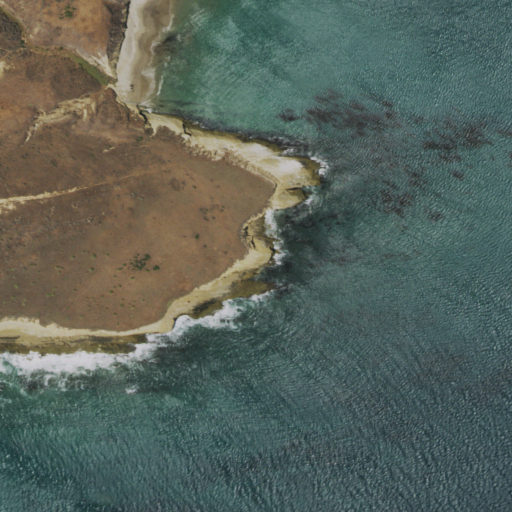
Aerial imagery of cape in California named Ford Point containing open water and shrub